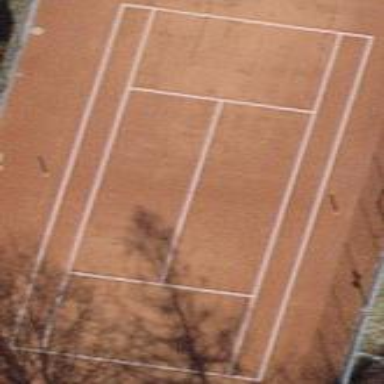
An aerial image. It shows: Sandy tennis court in leisure land pitch.